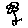
Label: flower